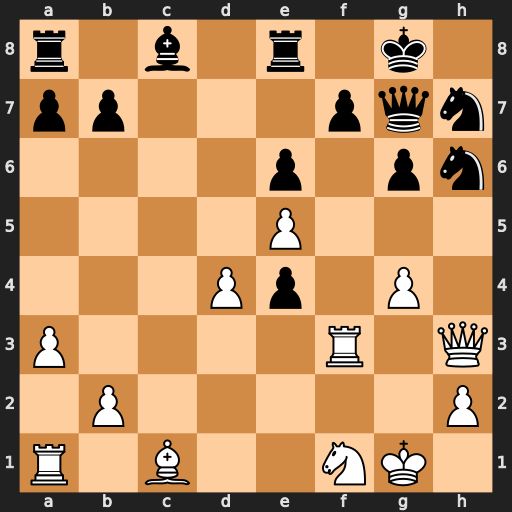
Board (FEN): r1b1r1k1/pp3pqn/4p1pn/4P3/3Pp1P1/P4R1Q/1P5P/R1B2NK1
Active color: w
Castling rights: -
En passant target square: -
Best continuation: Bxh6 exf3 Bxg7